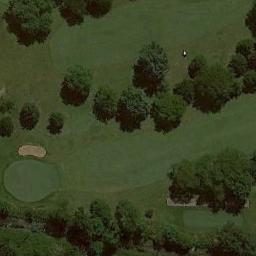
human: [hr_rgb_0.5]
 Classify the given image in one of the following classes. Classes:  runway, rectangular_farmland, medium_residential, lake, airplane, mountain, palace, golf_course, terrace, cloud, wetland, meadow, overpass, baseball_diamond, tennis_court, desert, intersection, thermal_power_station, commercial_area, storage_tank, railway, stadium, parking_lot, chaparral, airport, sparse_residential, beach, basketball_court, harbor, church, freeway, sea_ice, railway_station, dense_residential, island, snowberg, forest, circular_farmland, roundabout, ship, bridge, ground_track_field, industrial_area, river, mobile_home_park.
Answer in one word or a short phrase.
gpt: golf_course